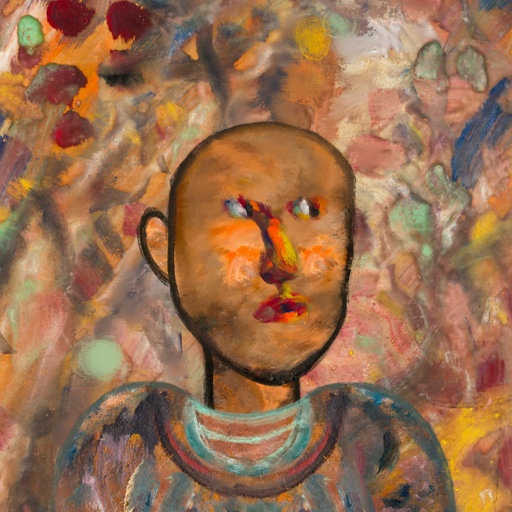
Background: Mother_And_Son_Mother, Head And Neck Side: Gypsy_Queen, Face Side: An_Impression, Bust: Boggyland, Hair Side: Blank, Head Accessory: Blank, Second Necklace: Blank, Necklace: Blank, Baby: Blank